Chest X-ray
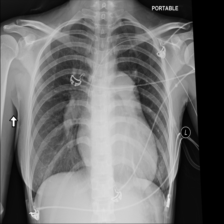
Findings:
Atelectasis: negative
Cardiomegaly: positive
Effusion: negative
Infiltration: negative
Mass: negative
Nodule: negative
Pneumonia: negative
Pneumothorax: negative
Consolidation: negative
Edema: negative
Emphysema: negative
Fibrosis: negative
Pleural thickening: negative
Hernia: negative